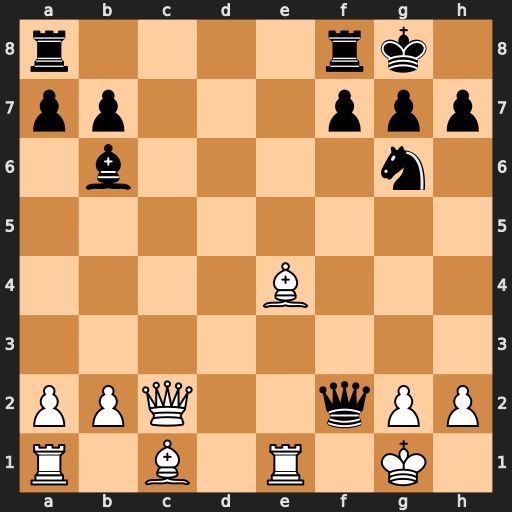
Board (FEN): r4rk1/pp3ppp/1b4n1/8/4B3/8/PPQ2qPP/R1B1R1K1
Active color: w
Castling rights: -
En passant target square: -
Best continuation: Qxf2 Bxf2+ Kxf2